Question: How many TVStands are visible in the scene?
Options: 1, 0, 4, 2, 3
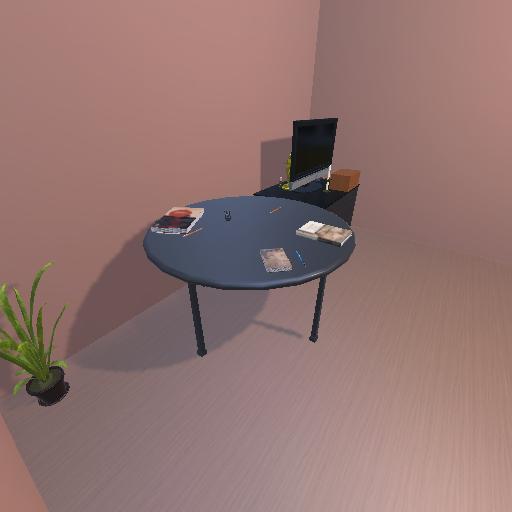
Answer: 1